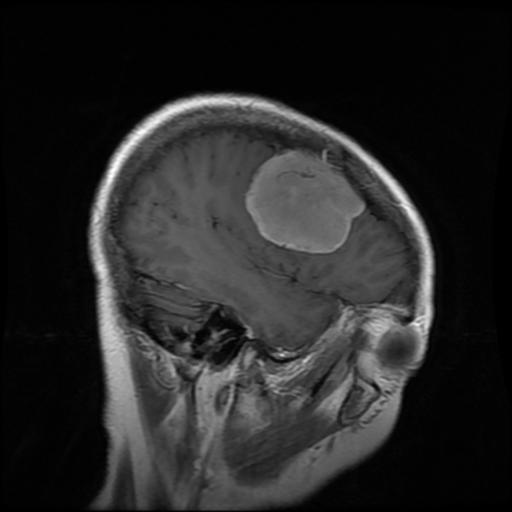
Label: meningioma